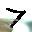
Label: 7